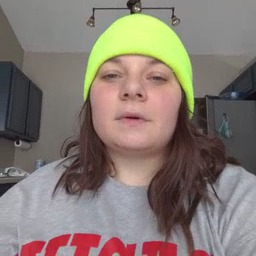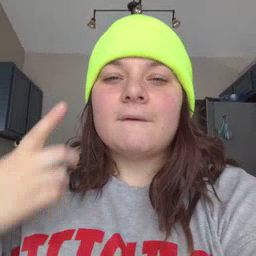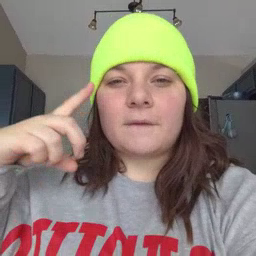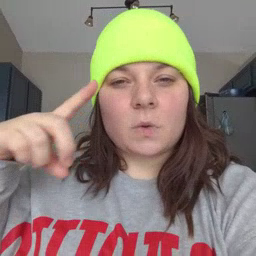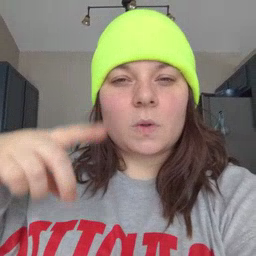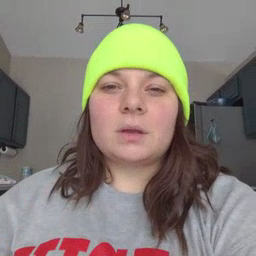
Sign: for